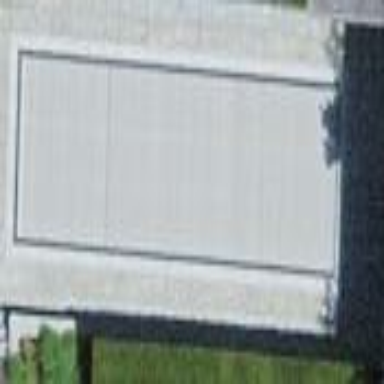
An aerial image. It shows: Swimming pool located in leisure land.